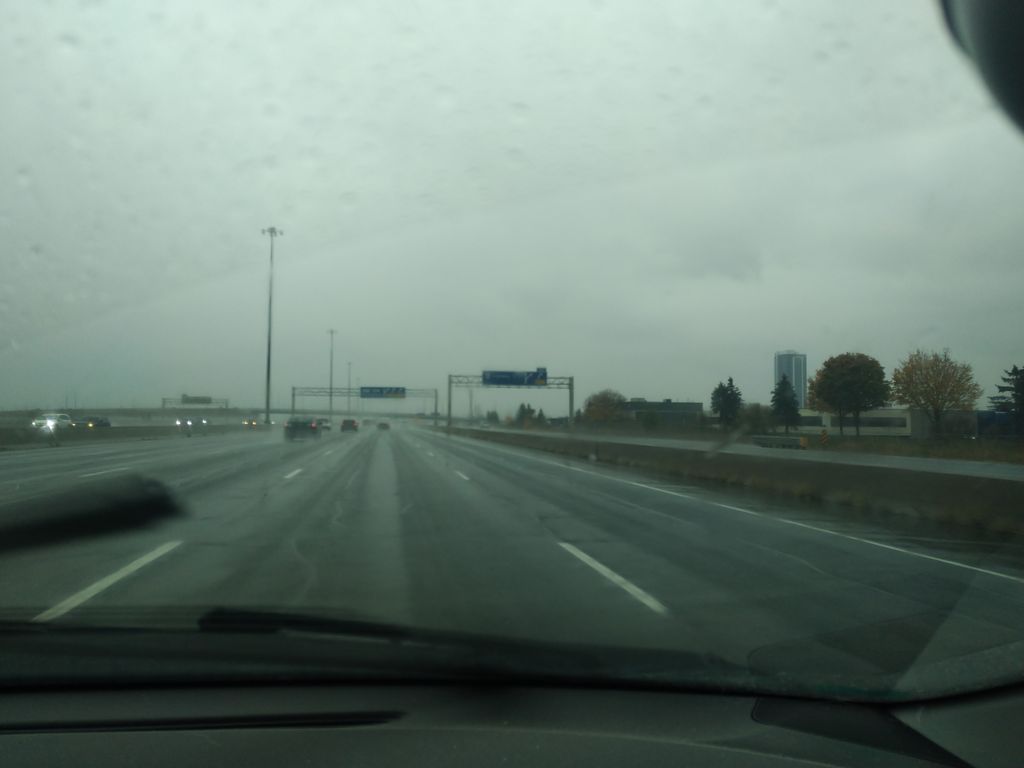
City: toronto